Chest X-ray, AP view. Patient: 62 years old, sex F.
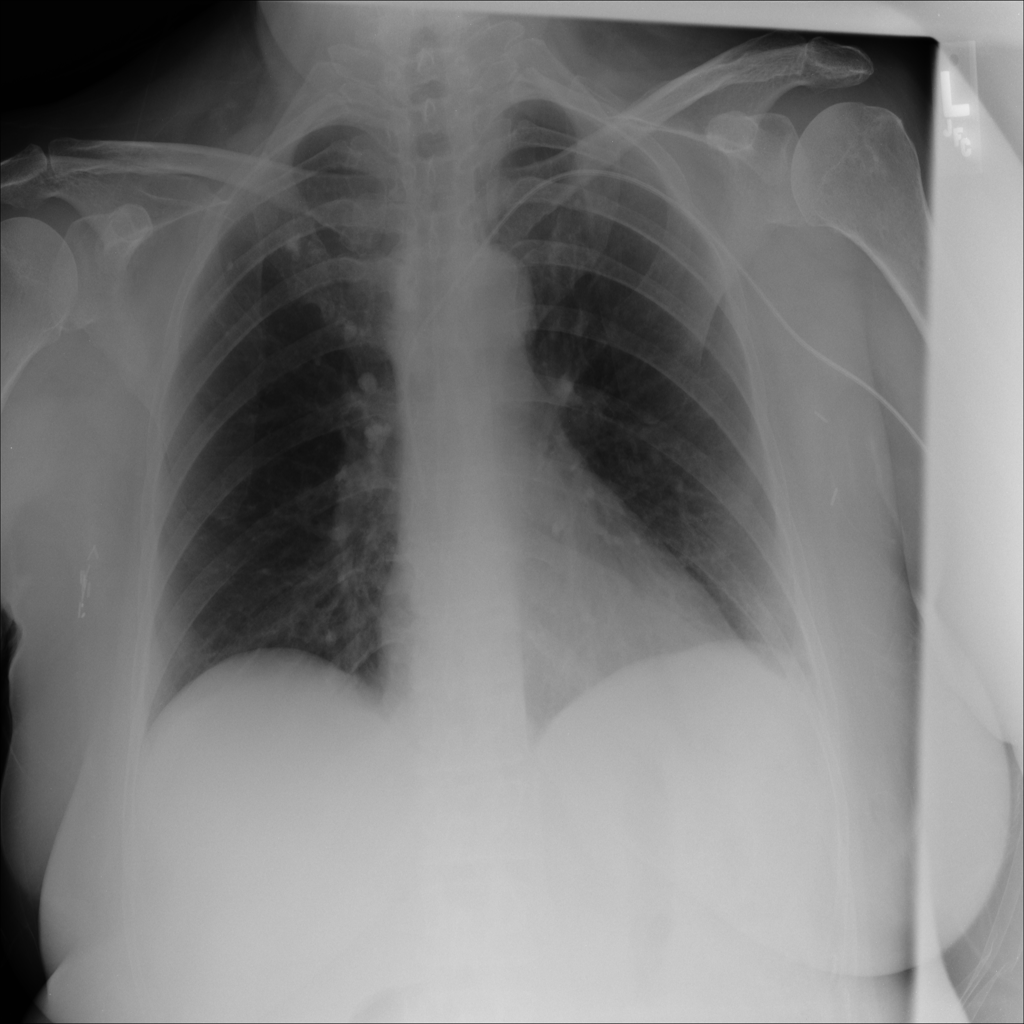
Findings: Infiltration